Question: I've a simple HelloWorld applet, I am embedding that in the HTML. It worked fine. But I put the applet in the jar and signed the jar, but it does not load saying "Self signed jars can't be supported" I am signing using ICA issued cert.
More over we never faced this issue before 1.7.51 version.
BTW : I went through <URL>
According to it I tried to add following attributes in the signed MANIFEST.MF namely :
Permissions: sandbox, Trusted-Library: true
but this also did not help.
I am not sure I'am missing something.
Manifest looks like this :
'''
Manifest-Version: 1.0
Trusted-Library: true
Permissions: all-permissions
Application-Library-Allowable-Codebase: *
Caller-Allowable-Codebase: *
Codebase: *
Created-By: 1.7.0_45 (Oracle Corporation)
Name: HelloWorld$1.class
SHA1-Digest: xcxzcbxzcbxzcbxzcb=
Name: HelloWorld.class
SHA1-Digest: xaadfasfdasdfsafd=
'''
Adding console logs :
'''
com.sun.deploy.security.BlockedException: Your security settings have blocked a self-signed application from running
at com.sun.deploy.security.SandboxSecurity.showBlockedDialog(Unknown Source)
at com.sun.deploy.security.TrustDecider.askUser(Unknown Source)
at com.sun.deploy.security.TrustDecider.validateChain(Unknown Source)
at com.sun.deploy.security.TrustDecider.isAllPermissionGranted(Unknown Source)
at sun.plugin2.applet.Plugin2ClassLoader.isTrustedByTrustDecider(Unknown Source)
at sun.plugin2.applet.Plugin2ClassLoader.getTrustedCodeSources(Unknown Source)
at com.sun.deploy.security.CPCallbackHandler$ParentCallback.strategy(Unknown Source)
at com.sun.deploy.security.CPCallbackHandler$ParentCallback.openClassPathElement(Unknown Source)
at com.sun.deploy.security.DeployURLClassPath$JarLoader.getJarFile(Unknown Source)
at com.sun.deploy.security.DeployURLClassPath$JarLoader.access$1000(Unknown Source)
at com.sun.deploy.security.DeployURLClassPath$JarLoader$1.run(Unknown Source)
at java.security.AccessController.doPrivileged(Native Method)
at com.sun.deploy.security.DeployURLClassPath$JarLoader.ensureOpen(Unknown Source)
'''

Thanks.
JE
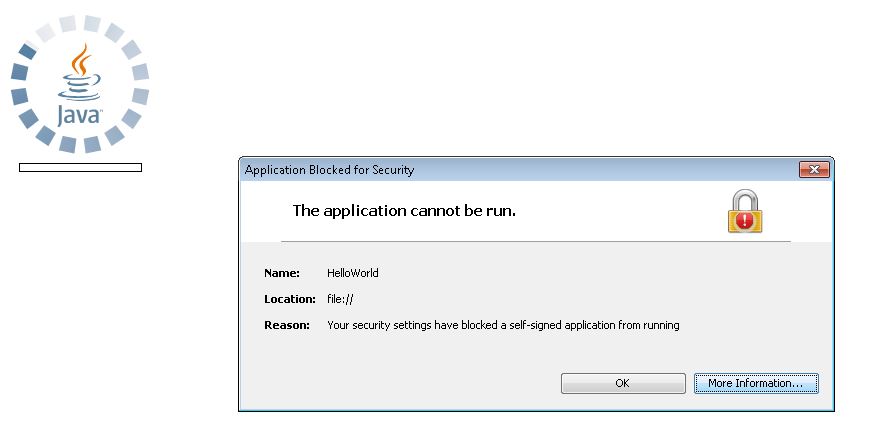
Answer: Well I found the solution for this :
Check following three things.
'''
1) Certificate has valid chain upto root and CA/ICA are public root.
2) Manifest.MF must have 2 attributes.
'''
- -
Check more information <URL>.